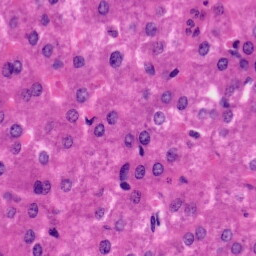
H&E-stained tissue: Liver